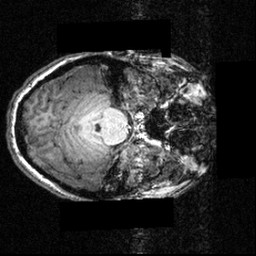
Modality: T1w
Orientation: axial
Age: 20
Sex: male
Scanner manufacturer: siemens
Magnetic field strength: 3.951 T
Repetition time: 1.5 s
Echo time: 0.00335 s